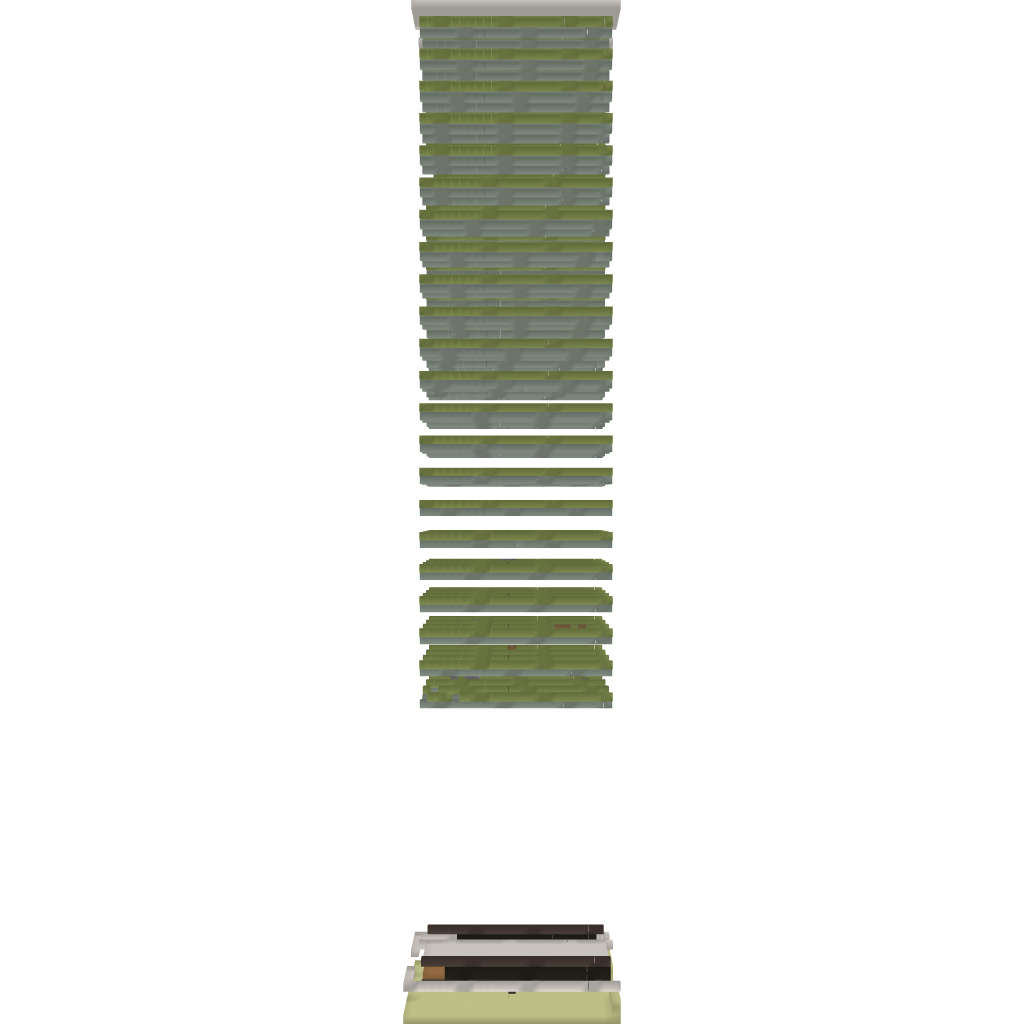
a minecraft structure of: CraftPimp ENDERMAN GRINDER !!!